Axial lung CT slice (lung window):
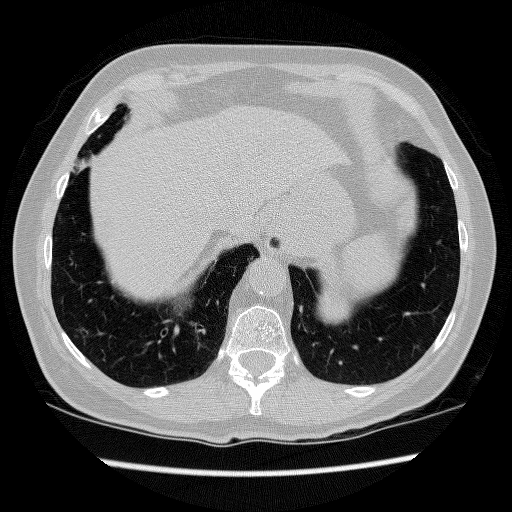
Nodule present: yes
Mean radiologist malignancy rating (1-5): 3